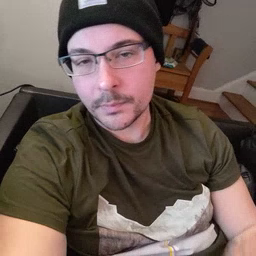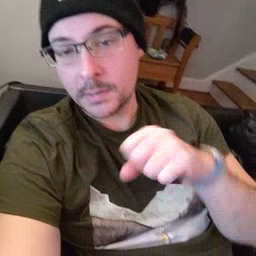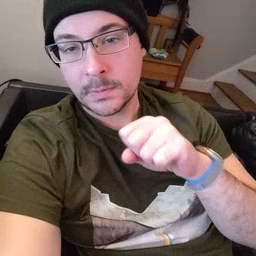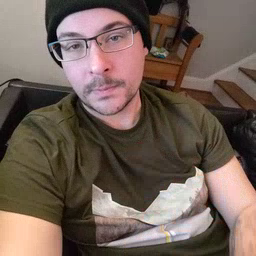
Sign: yes